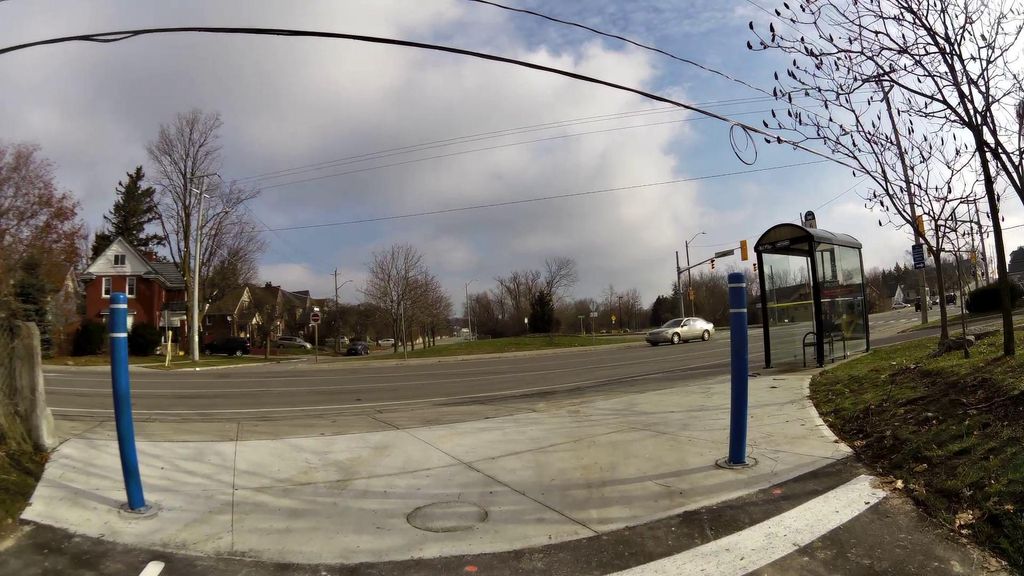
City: kitchener-waterloo